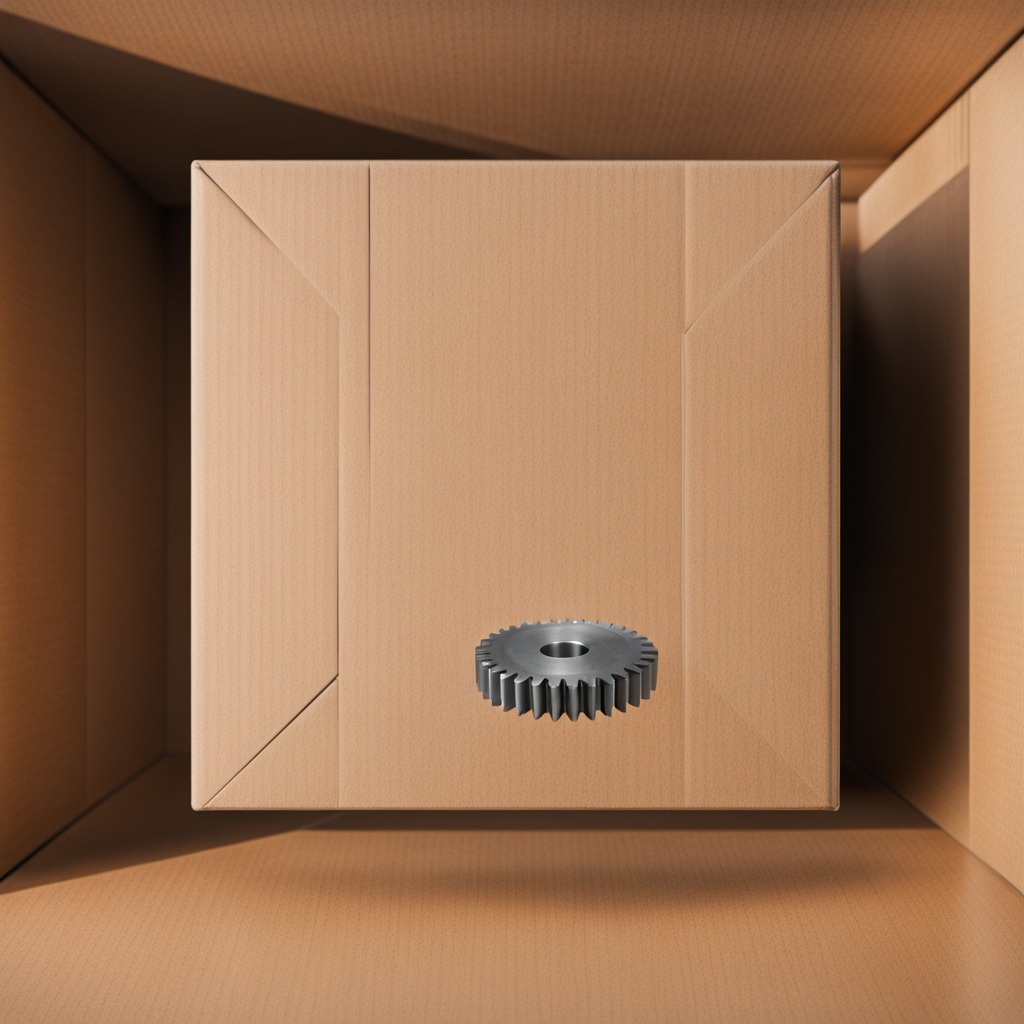
A steel gear with teeth is lying on a clean dry cardboard box surface in an outdoor workshop during daytime bright natural light soft shadows slightly creased but